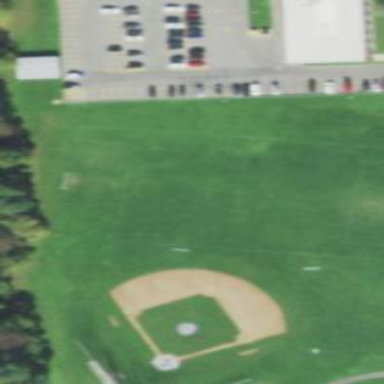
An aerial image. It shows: Grass baseball pitch for leisure and sport.